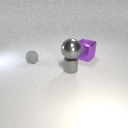
large gray metal sphere above small gray metal cylinder